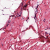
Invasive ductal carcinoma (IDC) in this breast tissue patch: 0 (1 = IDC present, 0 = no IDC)